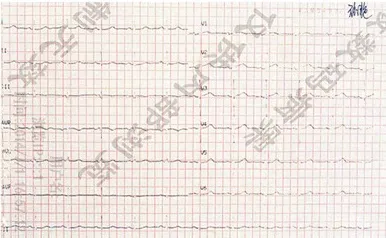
The clinical and genetic information of the family. The ECG testing of the proband before percutaneous coronary intervention.
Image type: electrography (ekg)